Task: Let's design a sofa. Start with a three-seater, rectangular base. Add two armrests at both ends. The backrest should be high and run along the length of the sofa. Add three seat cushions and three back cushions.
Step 345:
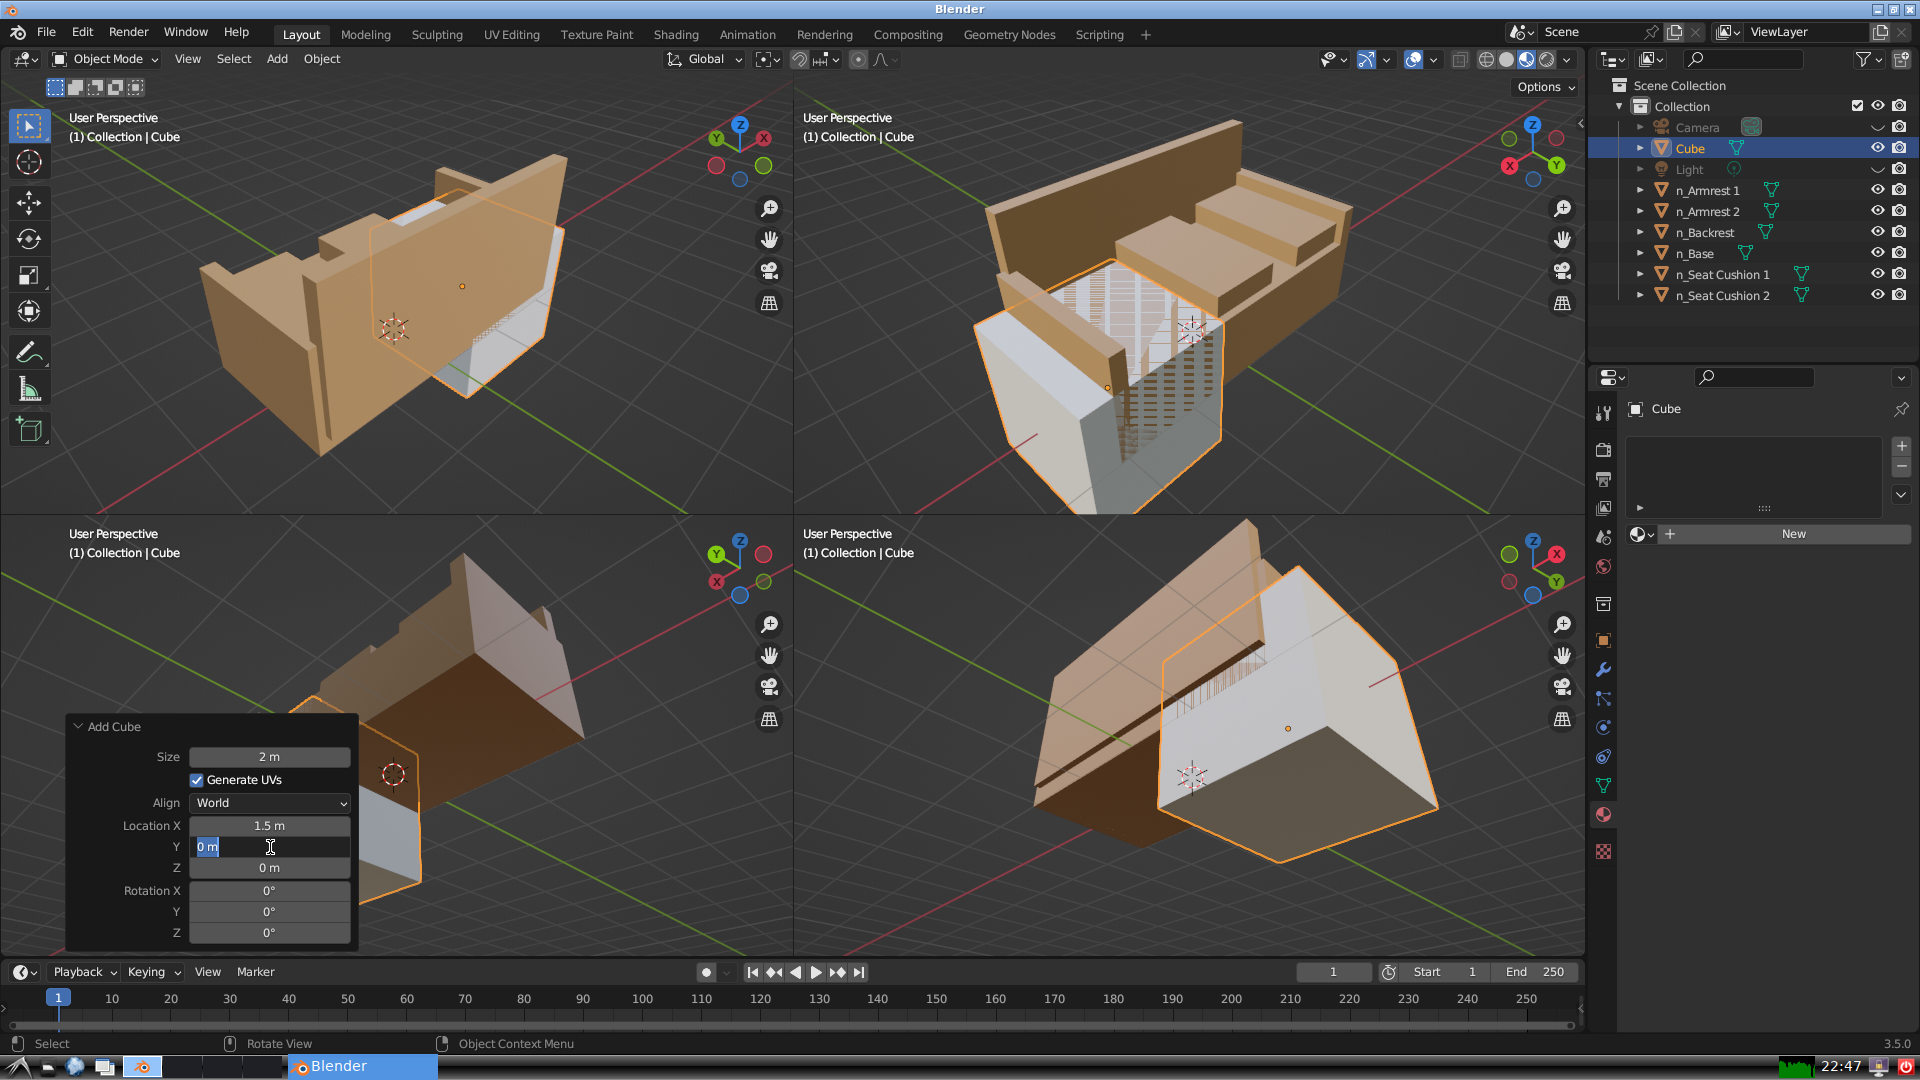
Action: input_text: 0